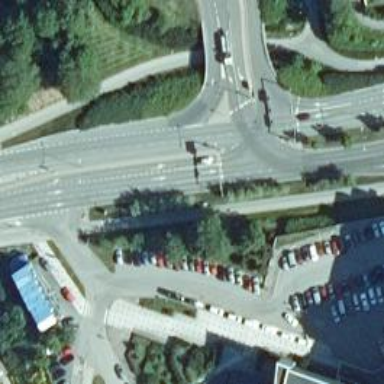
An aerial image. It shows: Asphalt road with separate sidewalks and separate cycleway. The road is classified as primary highway.